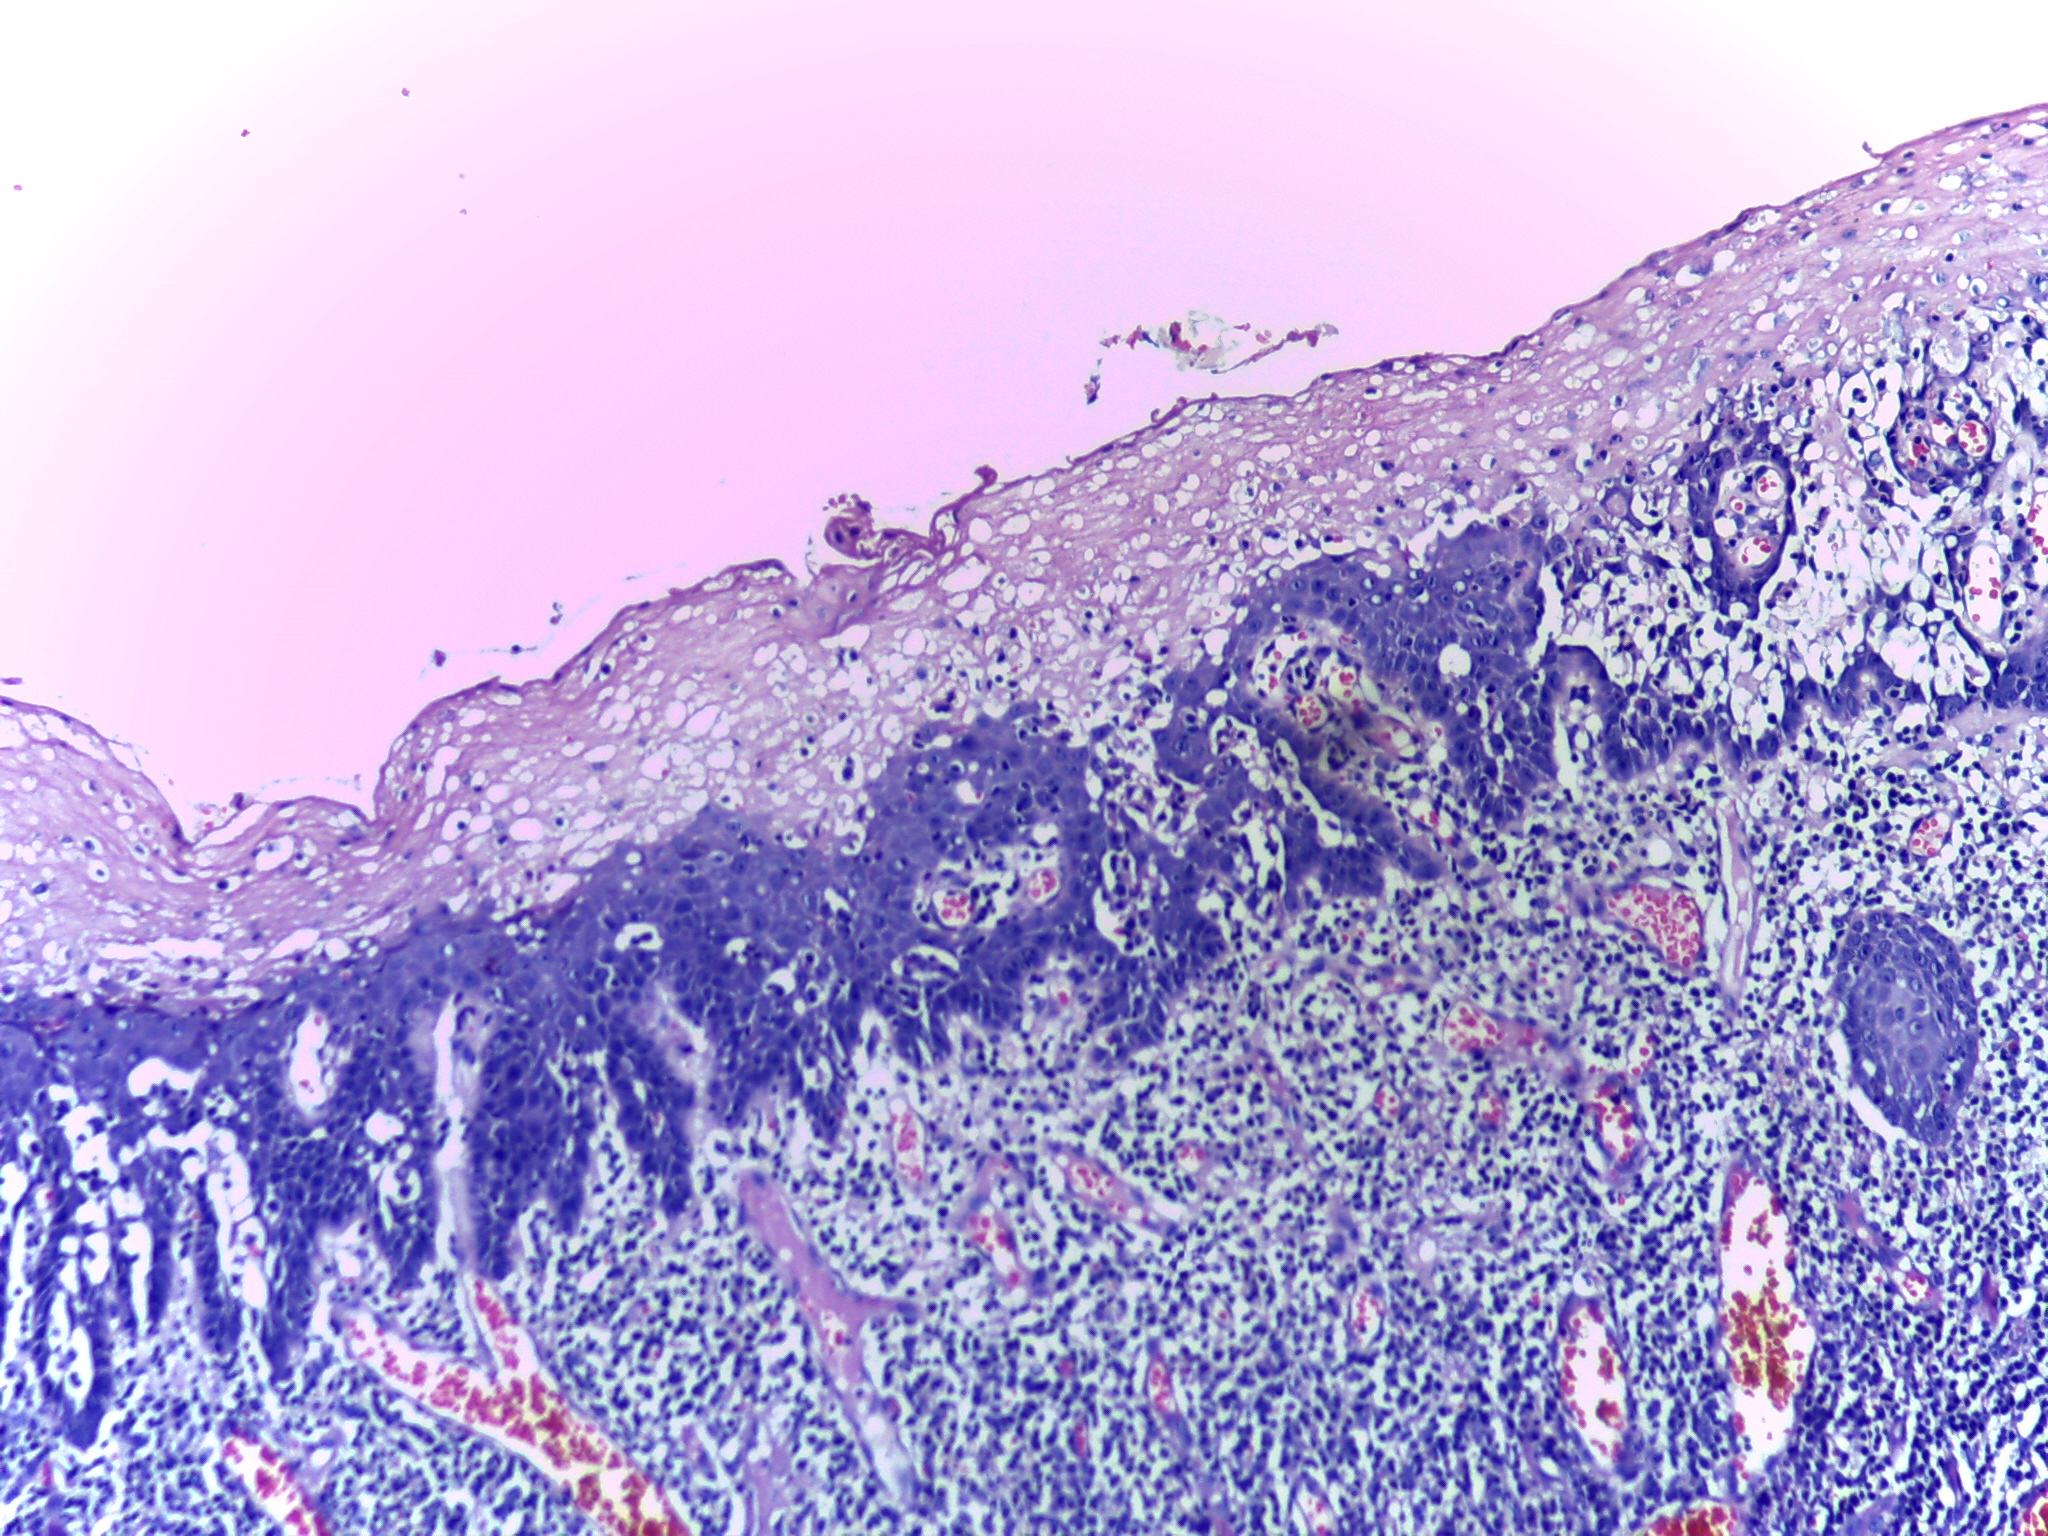
Diagnosis: Normal